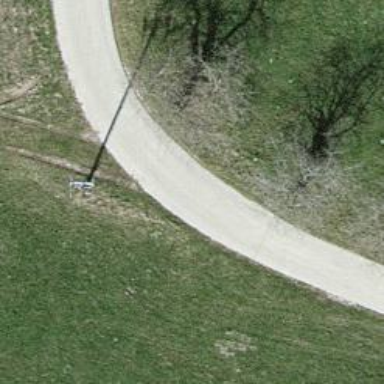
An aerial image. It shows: Paved track with grade 1 tracktype.